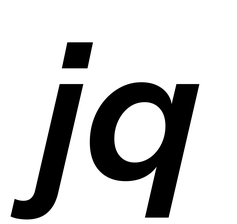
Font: InstrumentSans-Italic_SemiBold_Italic